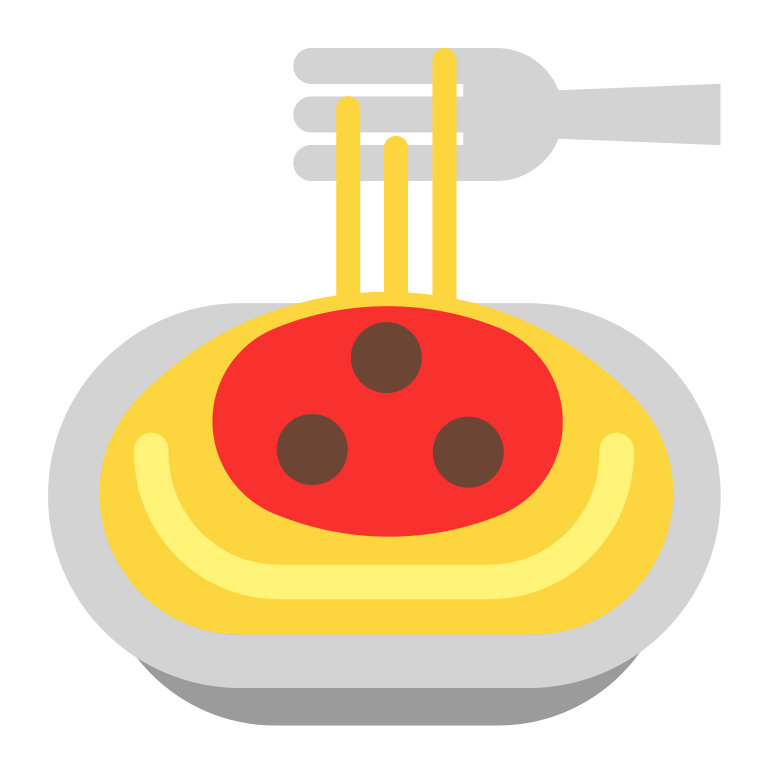
spaghetti flat